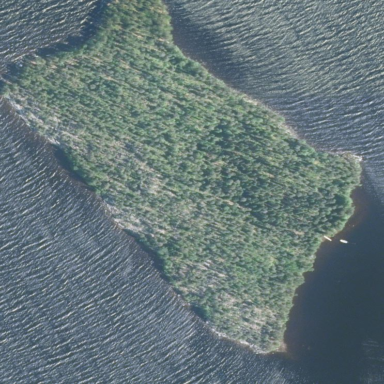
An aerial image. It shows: Island covered with forest.